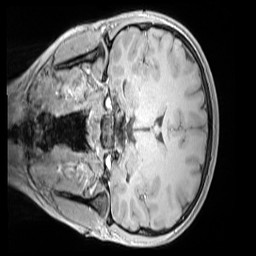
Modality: MP2RAGE
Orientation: coronal
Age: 13
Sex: female
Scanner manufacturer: siemens
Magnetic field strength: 3 T
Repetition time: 4 s
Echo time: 0.00303 s